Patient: sex F, age 77
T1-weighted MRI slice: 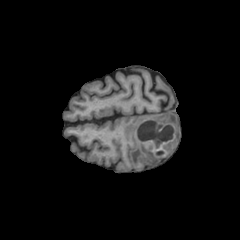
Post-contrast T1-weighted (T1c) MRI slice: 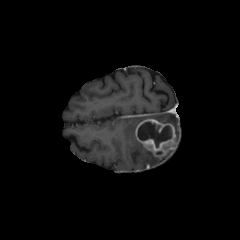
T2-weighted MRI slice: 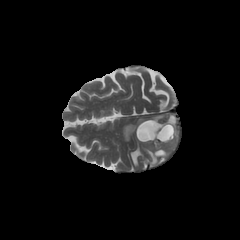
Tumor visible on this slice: yes
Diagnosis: Glioblastoma, IDH-wildtype
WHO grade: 4